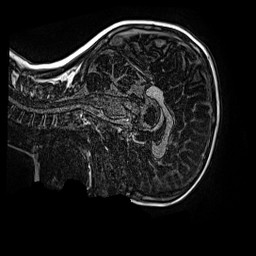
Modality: MP2RAGE
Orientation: sagittal
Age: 9
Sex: male
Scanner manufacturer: siemens
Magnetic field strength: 3 T
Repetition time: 4 s
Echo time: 0.00299 s